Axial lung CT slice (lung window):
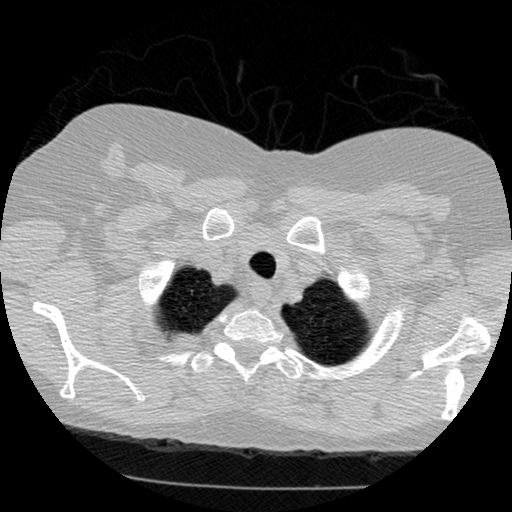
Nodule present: no